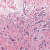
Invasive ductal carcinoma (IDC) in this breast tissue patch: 1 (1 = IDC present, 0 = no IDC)